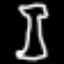
Label: hourglass